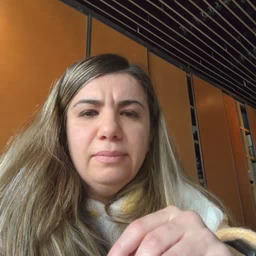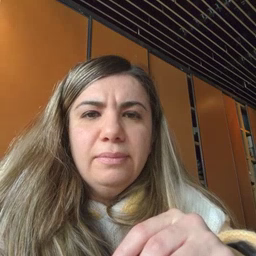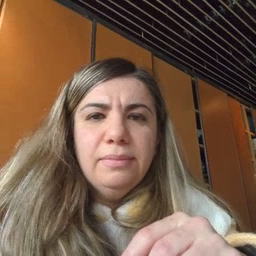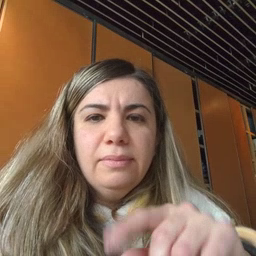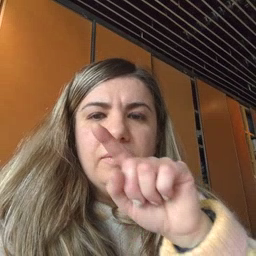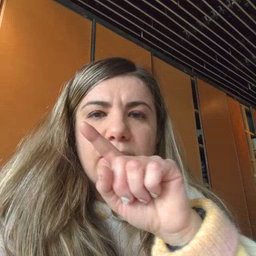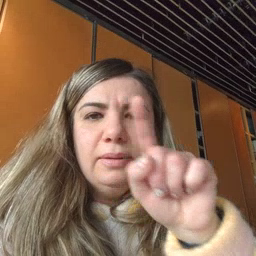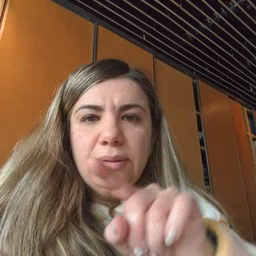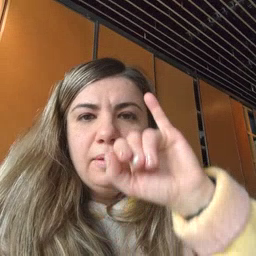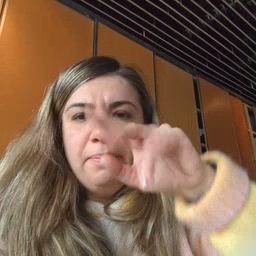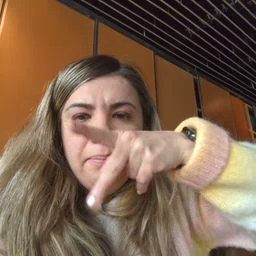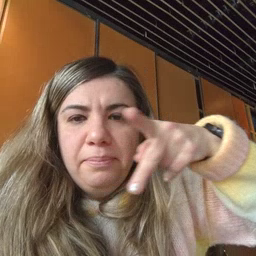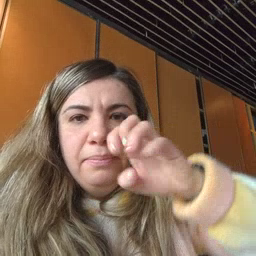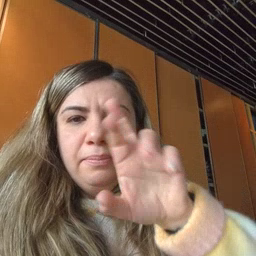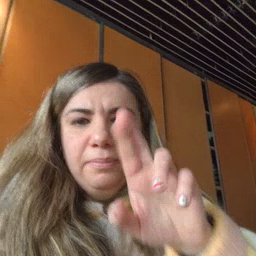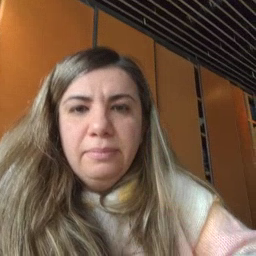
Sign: zipper